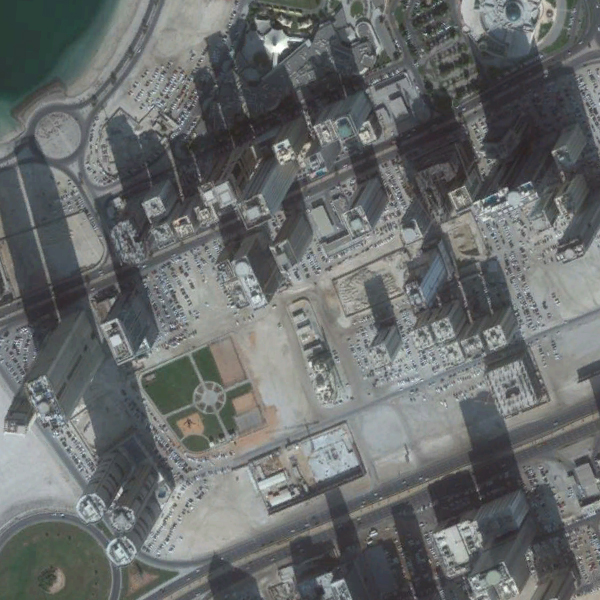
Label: Commercial